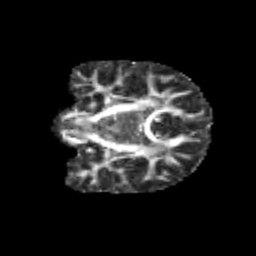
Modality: FA
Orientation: coronal
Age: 10
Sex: male
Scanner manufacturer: siemens
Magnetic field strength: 3 T
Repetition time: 3.8 s
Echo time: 0.07 s